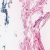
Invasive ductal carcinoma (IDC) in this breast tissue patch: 0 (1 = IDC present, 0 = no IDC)